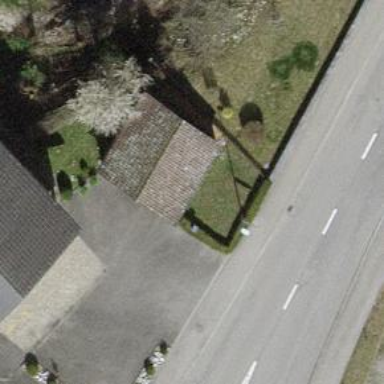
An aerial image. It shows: Garage building.